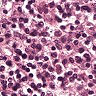
Metastatic tissue present: no